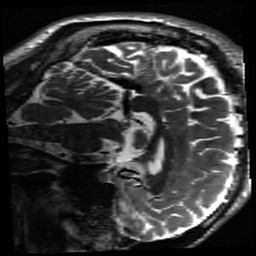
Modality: inplaneT2
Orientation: sagittal